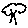
Label: tree